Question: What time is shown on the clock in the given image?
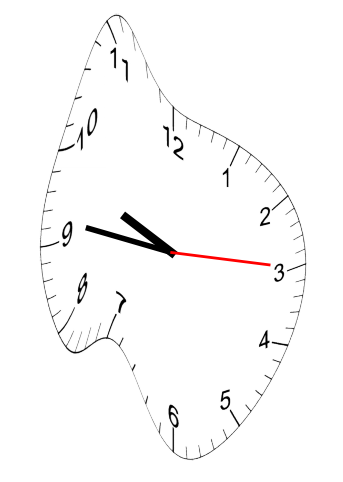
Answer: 09:46:15